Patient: sex M, age 65
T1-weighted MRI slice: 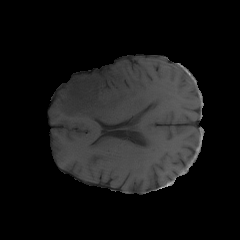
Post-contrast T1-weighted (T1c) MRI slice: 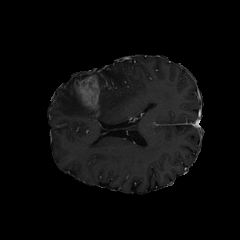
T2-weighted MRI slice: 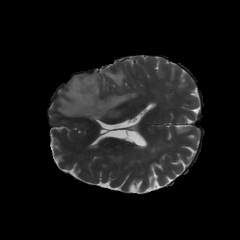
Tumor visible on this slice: yes
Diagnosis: Glioblastoma, IDH-wildtype
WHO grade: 4